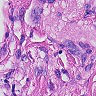
Metastatic tissue present: yes